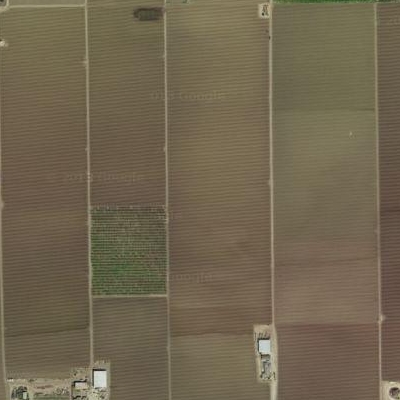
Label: bField